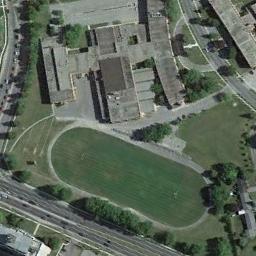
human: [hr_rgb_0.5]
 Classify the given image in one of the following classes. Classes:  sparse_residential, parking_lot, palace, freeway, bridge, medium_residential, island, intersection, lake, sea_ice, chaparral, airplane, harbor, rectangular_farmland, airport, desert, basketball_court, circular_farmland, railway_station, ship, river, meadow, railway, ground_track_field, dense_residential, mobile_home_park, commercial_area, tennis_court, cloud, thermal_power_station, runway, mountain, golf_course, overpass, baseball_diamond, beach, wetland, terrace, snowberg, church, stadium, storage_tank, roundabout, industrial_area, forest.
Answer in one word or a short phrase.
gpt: ground_track_field